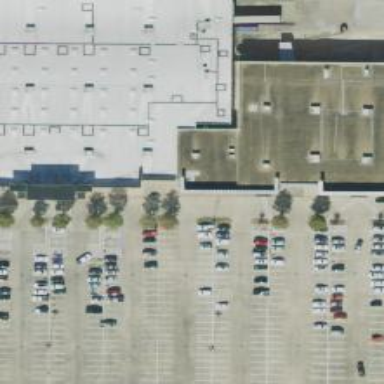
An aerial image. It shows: Parking space.